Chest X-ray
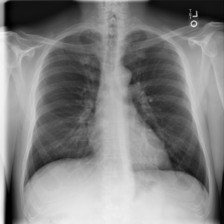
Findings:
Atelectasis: negative
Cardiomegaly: negative
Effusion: negative
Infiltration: negative
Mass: negative
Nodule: negative
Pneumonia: negative
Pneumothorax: negative
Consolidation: negative
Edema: negative
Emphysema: negative
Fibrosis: negative
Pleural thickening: negative
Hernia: negative